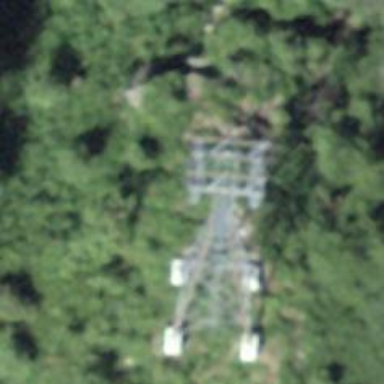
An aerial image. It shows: Pylon used for aerialway.